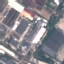
Land use / land cover: Industrial